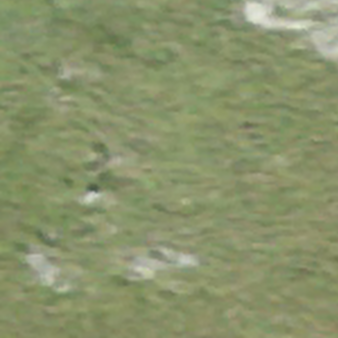
Label: other